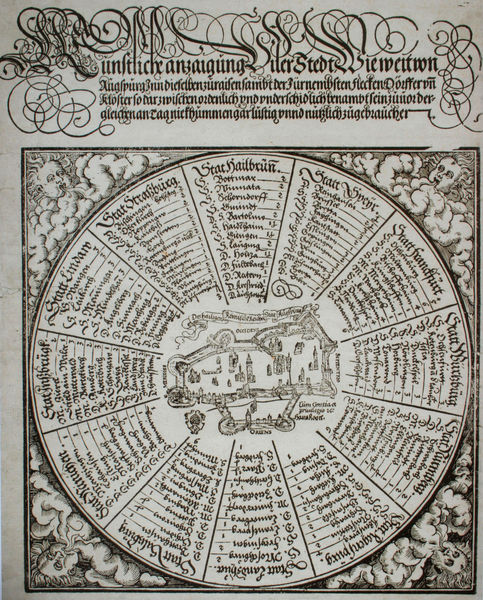
Titel: Jüngere Augsburger Meilenscheibe
Künstler: Caspar Augustin
Standort: Augsburg
Institution: Staats- und Stadtbibliothek
Schlagwörter: wasser, wolken, stadt, köpfe, zeichnung, gebäude, ornament, band, rahmen, häuser, wind, kreis, rund, engel, ranken, holzschnitt, schrift, ansicht, mauer, graphik, linien, spalten, aufsicht, buch, burg, eckig, winde, symmetrisch, scheibe, druck, stich, seite, illustration, schwarzweiß, text, überschrift, ecken, zentral, konstruktion, plan, städte, fraktur, texte, quadratisch, grundriss, zentriert, würzburg, stadtplan, spruchband, richtungen, speyer, seriendruck, liste, auflistung, frankfurt, aufzählung, radius, strassburg, städtenamen, heilbronn, lindau, organigramm, entferungsangaben, torten, sektionen, entfernungstabelle, speyr